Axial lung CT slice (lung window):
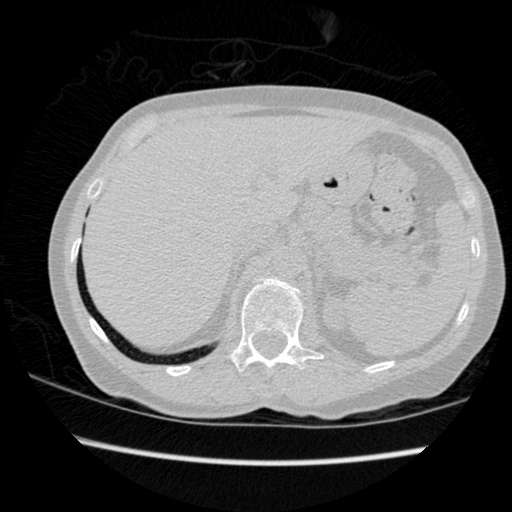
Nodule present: no